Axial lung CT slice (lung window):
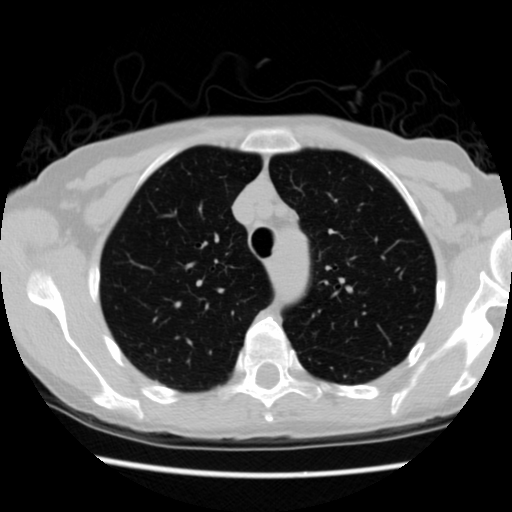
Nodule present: no